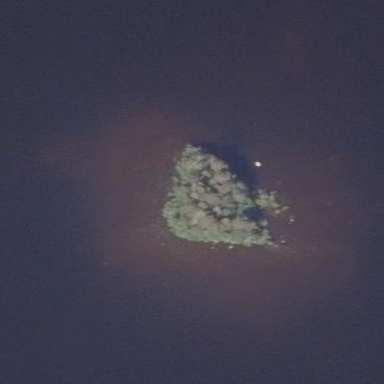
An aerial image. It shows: Image showing island.